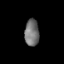
Tissue: skin
Cell type: Epithelial cells
Senescence score: 0.2332
Nuclear area (px): 380
Mean DAPI intensity: 113.713